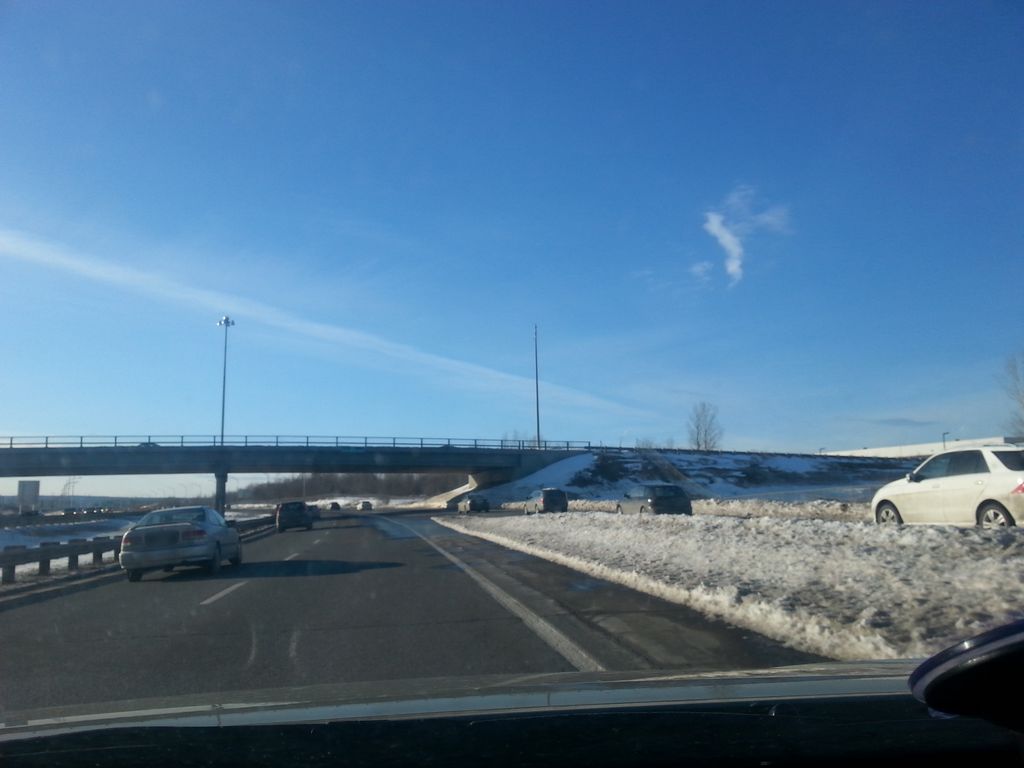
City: quebec_city